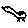
Label: bird